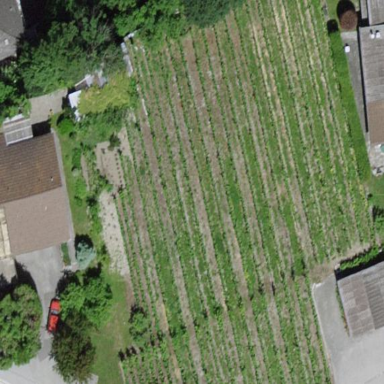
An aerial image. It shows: Vineyard where grapes are grown.